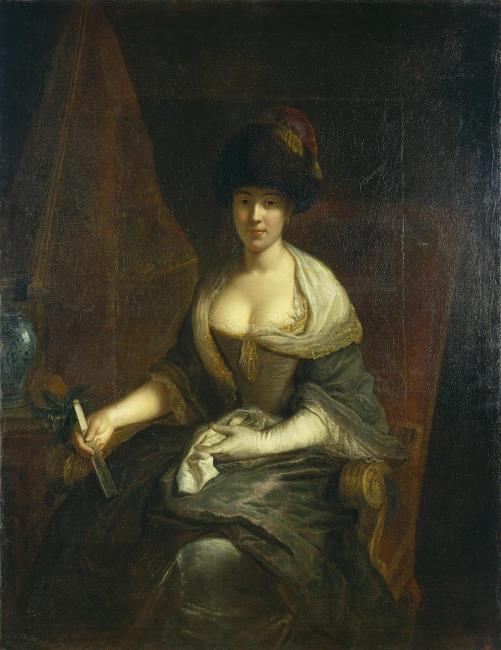
Title: Portrait of Marie Susanne Dinglinger, born Gutermann (1698-1726)
Artist: Antoine Pesne
Earliest date: 1721
Latest date: 1721
Genre: painting
Iconography: Gloves
Keywords: woman's portrait, knee-length portrait, sitting, chair, head frontal, facing front, hat, dress, low neckline, scarve, glove, glove/gloves in hand, fan, curtain/drapery background